Question: Apparently, this particular combination (dropdown inside a breadcrumb) is not supported very well:

My markup (Bootstrap 2.1.0):
'''
<ul class="breadcrumb">
<li class="dropdown open">
<a class="dropdown-toggle" id="branches" role="button" data-toggle="dropdown" href="#">default <b class="caret"></b></a>
<ul id="branches-dropdown" class="dropdown-menu">
<li><a tabindex="-1" href="...8109a3a986c7">commissions - <code>8109a3a986c7</code></a></li>
<li><a tabindex="-1" href="...76d3a7022f9e">dashboard-integration - <code>76d3a7022f9e</code></a></li>
<li><a tabindex="-1" href="...4ee00eb42b72">default - <code>4ee00eb42b72</code></a></li>
<li><a tabindex="-1" href="...10755b086192">led-support - <code>10755b086192</code></a></li>
<li><a tabindex="-1" href="...298fa9e18508">stable - <code>298fa9e18508</code></a></li>
<li><a tabindex="-1" href="...990826c5d5df">xdm-customer-selection - <code>990826c5d5df</code></a></li>
</ul>
<span class="divider">/</span>
</li>
<li>
<a href="...4ee00eb42b72">aeroclub.aeroexpress</a> <span class="divider">/</span>
</li>
</ul>
'''
Am I doing something wrong here?
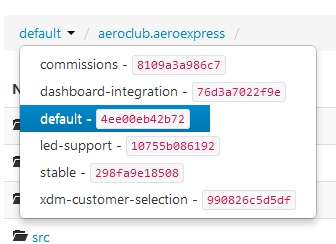
Answer: I guess you want the hover effect to highlight the whole list item.
The 'breadcrumb' class sets 'li' as 'display: inline-block;', but the 'dropdown' class doesn't explicitly set the 'display' property.
Try to set it manually:
'''
.dropdown-menu li {
display: block;
}
'''